Field crop: maize
Growth stage: 2
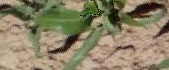
Species: maize